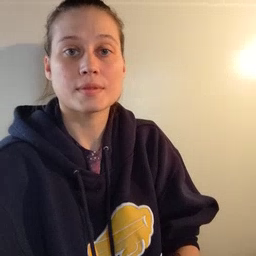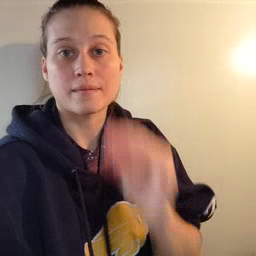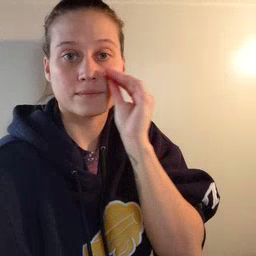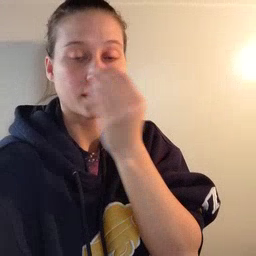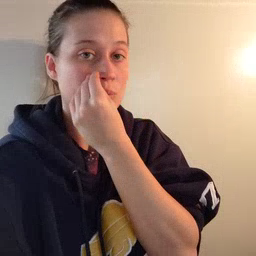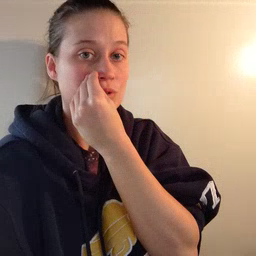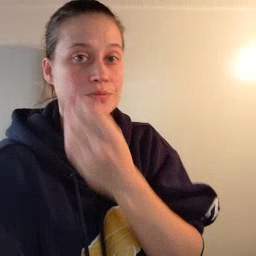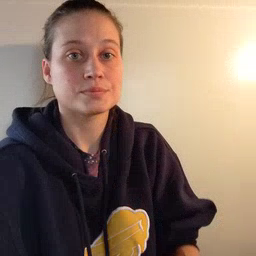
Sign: flower